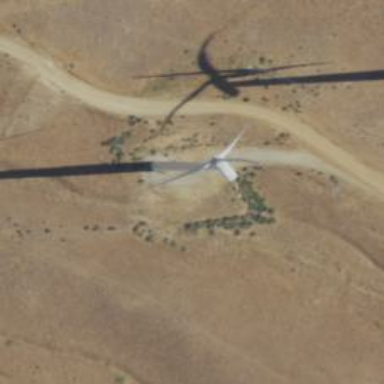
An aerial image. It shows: Wind generator using wind turbines of horizontal axis.